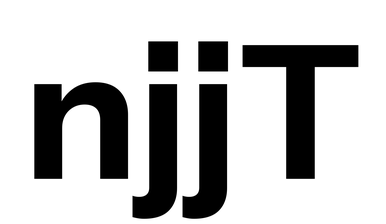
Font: InstrumentSans_Bold